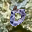
Label: 0